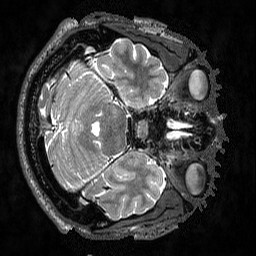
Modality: T2w
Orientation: axial
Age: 54
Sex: male
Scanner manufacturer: siemens
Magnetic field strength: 3 T
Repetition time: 3.2 s
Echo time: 0.564 s